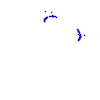
Particle: proton